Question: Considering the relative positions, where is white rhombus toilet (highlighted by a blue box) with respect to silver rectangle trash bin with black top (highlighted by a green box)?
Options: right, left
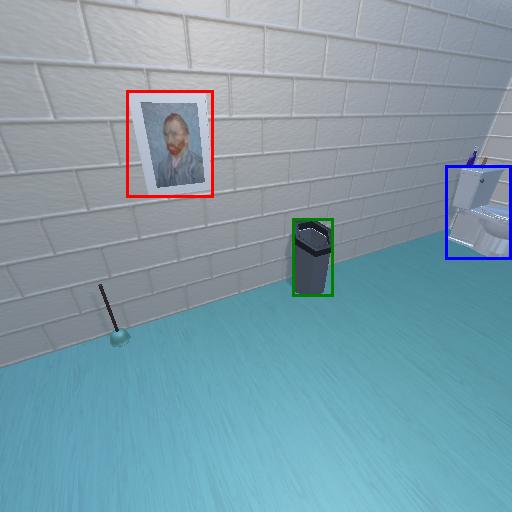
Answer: right